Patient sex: M
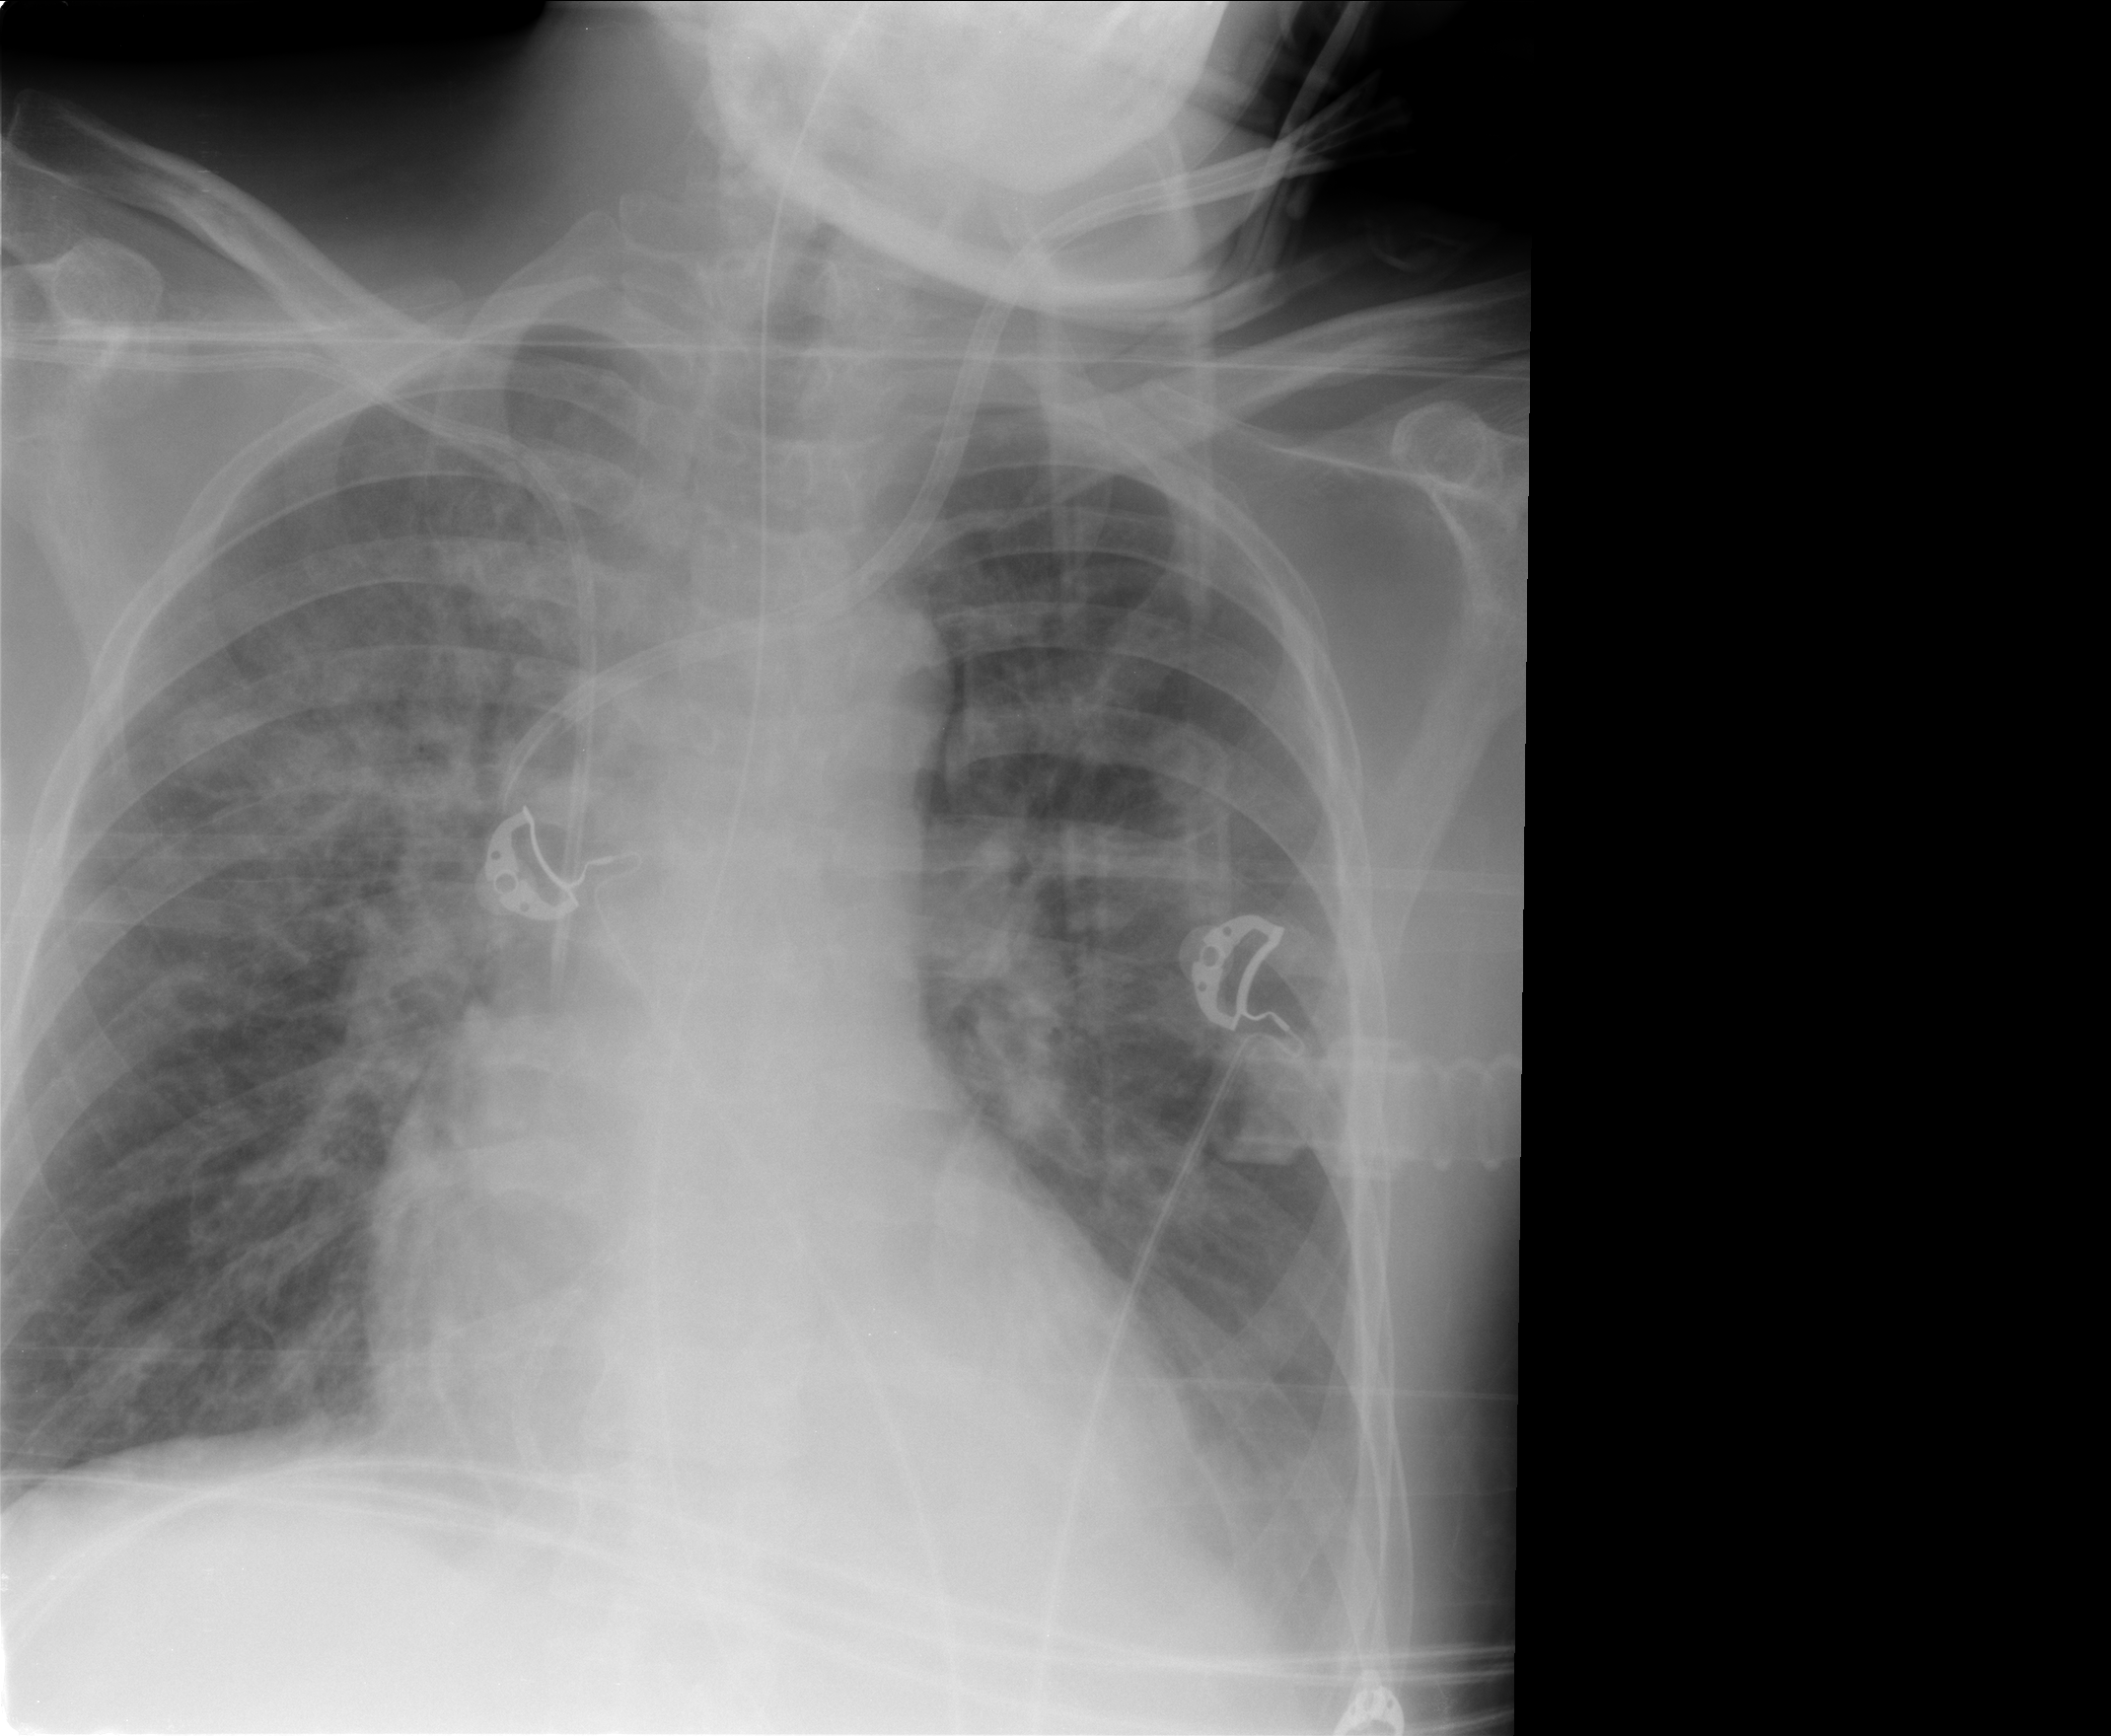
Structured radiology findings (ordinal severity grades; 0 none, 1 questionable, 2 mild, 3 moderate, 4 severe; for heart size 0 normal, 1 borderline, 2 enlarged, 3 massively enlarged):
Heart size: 0
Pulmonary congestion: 3
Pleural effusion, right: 0
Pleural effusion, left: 0
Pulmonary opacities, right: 3
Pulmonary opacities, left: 2
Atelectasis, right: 2
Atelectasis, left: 2